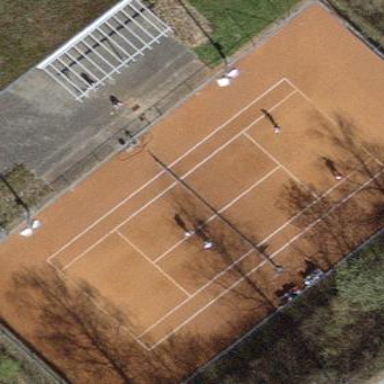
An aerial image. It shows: Tartan tennis court on pitch designated for leisure land.